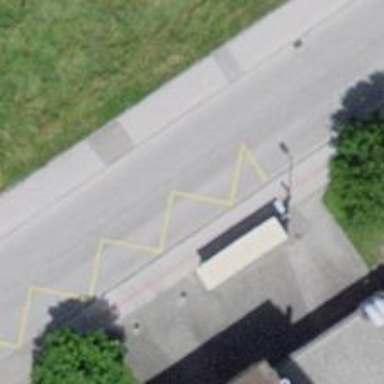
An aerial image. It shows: Public transport stop position.